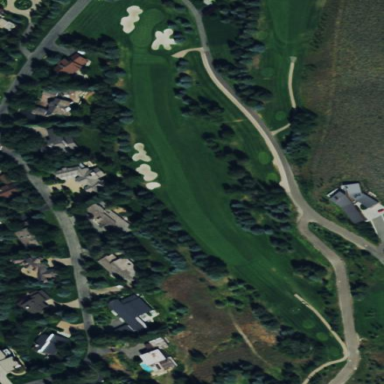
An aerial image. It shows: Rough grassy area used for golf.